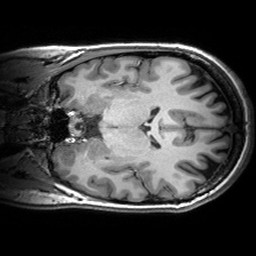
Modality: T1w
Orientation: coronal
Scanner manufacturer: siemens
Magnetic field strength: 3 T
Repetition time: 2.53 s
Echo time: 0.00299 s